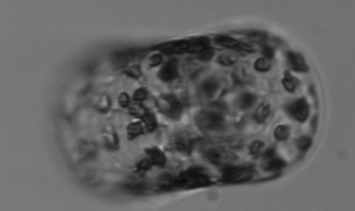
Label: Guinardia_flaccida